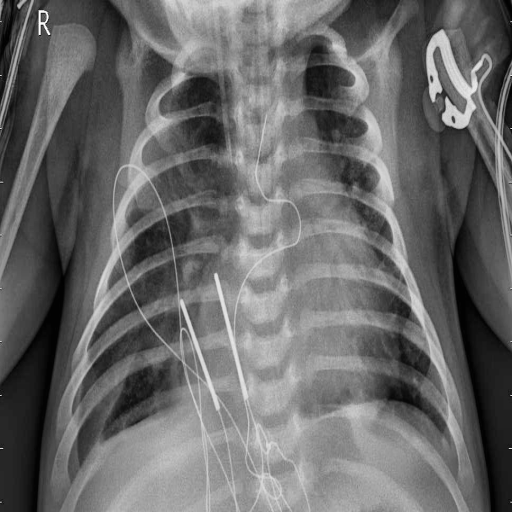
Finding: PNEUMONIA